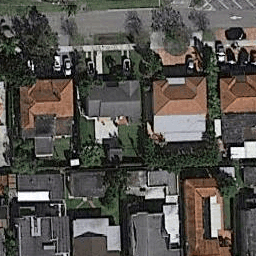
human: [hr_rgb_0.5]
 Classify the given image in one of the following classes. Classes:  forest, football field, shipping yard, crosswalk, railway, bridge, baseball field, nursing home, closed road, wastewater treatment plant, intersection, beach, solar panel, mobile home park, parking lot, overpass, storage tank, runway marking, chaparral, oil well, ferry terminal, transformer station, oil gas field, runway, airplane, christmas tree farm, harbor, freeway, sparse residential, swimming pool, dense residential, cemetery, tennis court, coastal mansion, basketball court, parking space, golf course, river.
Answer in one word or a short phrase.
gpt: dense residential